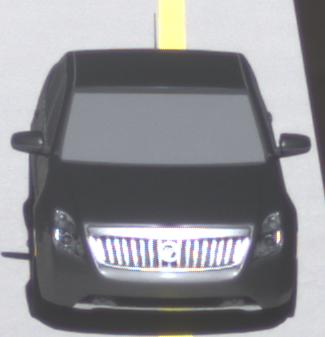
Make: Mercury
Model: Milan
Detailed model: -
Model produced from: 2009
Model produced until: 2010
Doors: 4
Color: gray
Road condition: dry road
Daytime: morning or afternoon
Contrast: high contrast